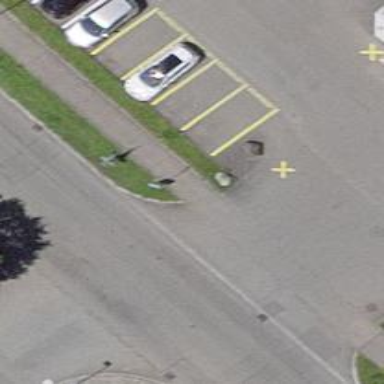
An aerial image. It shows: Bus stop with platform for public transport.